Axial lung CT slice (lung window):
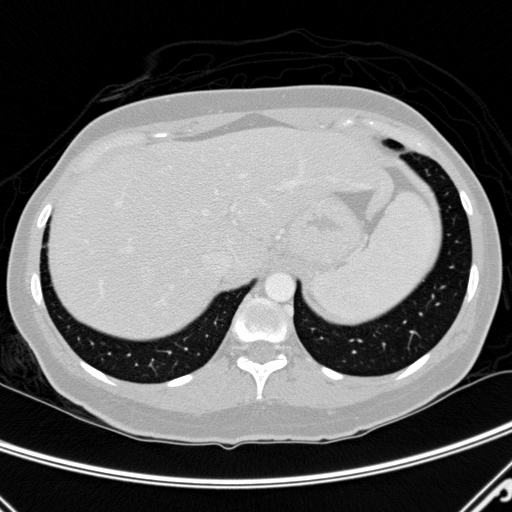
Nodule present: no